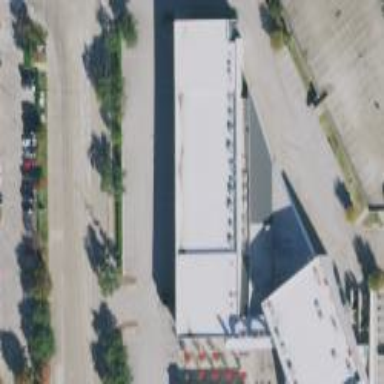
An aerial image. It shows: Cinema building.